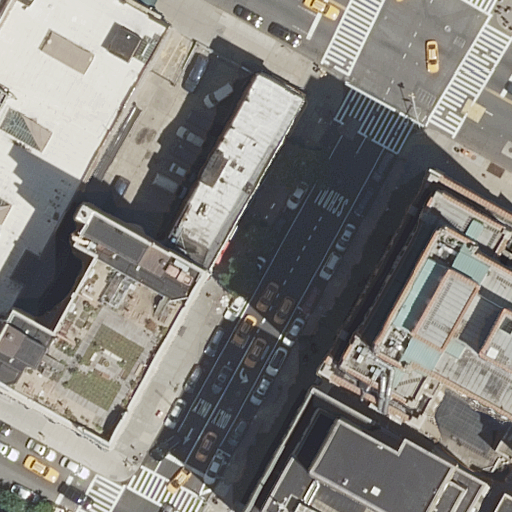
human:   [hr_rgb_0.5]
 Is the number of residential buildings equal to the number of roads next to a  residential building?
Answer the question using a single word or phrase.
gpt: yes

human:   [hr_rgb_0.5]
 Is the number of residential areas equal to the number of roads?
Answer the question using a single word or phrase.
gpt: no

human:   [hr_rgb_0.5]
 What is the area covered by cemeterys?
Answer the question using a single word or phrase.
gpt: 0m2

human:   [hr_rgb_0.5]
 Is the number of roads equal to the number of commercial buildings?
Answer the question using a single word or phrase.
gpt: no

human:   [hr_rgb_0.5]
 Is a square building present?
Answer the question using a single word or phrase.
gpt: no

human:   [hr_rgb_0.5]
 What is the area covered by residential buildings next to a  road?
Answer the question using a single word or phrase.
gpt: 3171m2

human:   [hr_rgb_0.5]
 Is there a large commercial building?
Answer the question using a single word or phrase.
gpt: no

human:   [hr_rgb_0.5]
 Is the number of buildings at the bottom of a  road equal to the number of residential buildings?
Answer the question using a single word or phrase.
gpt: no

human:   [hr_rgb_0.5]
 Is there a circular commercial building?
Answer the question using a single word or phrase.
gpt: no

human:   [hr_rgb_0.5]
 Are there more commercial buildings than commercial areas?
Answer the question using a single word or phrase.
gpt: no

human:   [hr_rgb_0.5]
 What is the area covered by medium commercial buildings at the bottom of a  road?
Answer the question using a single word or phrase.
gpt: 0m2

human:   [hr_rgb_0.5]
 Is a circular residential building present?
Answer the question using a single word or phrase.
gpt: no

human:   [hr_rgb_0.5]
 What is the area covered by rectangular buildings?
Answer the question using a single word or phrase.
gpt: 13m2

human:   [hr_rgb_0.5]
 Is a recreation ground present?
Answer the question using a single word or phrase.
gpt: no

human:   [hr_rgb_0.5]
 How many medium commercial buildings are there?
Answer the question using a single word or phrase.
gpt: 0

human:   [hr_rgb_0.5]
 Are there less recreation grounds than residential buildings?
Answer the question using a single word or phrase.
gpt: yes

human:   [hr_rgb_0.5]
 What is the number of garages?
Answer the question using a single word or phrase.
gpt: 0

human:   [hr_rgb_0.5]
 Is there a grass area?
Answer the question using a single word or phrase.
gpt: no

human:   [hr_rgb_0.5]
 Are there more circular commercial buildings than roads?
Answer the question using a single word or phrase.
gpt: no

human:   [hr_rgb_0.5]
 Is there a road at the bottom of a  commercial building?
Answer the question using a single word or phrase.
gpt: no

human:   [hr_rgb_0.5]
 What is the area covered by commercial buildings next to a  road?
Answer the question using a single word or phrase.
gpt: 0m2

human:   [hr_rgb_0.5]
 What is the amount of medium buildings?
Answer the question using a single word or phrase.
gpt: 0

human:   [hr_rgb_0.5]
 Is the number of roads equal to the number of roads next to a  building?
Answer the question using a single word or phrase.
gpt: yes

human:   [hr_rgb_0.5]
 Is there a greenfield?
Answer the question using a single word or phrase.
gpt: no

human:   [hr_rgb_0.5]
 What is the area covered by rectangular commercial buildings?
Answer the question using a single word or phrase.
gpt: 0m2

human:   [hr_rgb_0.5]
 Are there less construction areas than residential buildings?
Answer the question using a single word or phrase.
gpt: yes

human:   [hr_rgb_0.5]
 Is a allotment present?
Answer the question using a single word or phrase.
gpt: no

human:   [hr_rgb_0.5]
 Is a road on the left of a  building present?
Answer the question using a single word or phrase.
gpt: yes

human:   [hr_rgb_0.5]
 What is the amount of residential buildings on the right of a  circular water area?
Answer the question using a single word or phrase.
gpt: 0

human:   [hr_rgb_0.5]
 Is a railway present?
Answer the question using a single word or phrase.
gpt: no

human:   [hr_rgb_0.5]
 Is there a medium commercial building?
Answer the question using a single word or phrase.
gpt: no

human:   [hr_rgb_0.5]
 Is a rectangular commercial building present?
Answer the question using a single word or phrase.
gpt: no

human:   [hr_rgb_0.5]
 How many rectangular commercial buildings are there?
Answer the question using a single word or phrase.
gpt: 0

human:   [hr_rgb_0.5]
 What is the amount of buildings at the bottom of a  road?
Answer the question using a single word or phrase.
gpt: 4

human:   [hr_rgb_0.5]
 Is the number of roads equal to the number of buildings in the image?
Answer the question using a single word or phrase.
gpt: yes

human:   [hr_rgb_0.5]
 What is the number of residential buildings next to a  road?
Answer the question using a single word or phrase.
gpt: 5